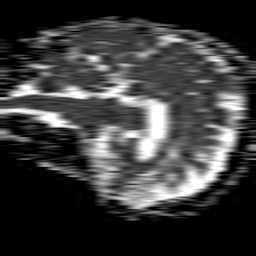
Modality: ADC
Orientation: sagittal
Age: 62
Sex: female
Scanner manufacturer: philips
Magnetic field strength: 1.5 T
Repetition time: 4.6 s
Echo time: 0.08517 s